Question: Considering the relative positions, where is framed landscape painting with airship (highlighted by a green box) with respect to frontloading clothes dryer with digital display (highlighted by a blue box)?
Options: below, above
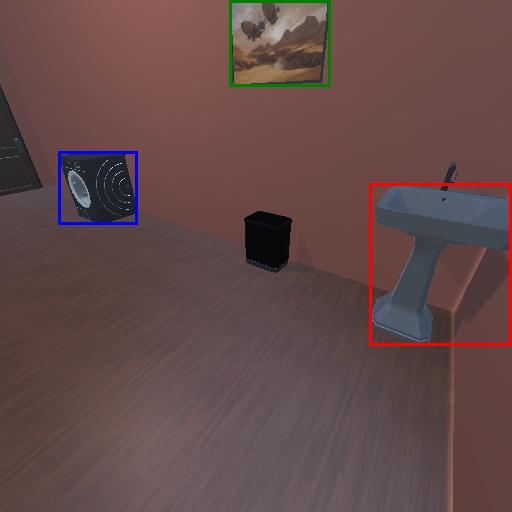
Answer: below